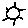
Label: sun